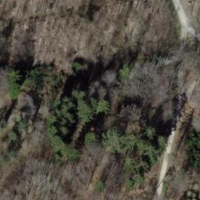
EUNIS habitat code: 41
Species observed at this site:
Pimpinella major
Scilla bifolia